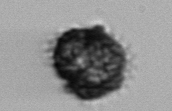
Label: Dinophyceae